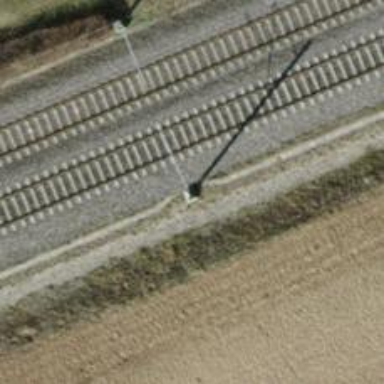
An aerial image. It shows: Catenary mast for power lines.